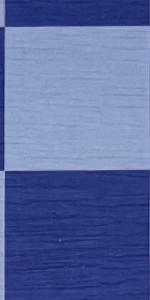
Label: Empty